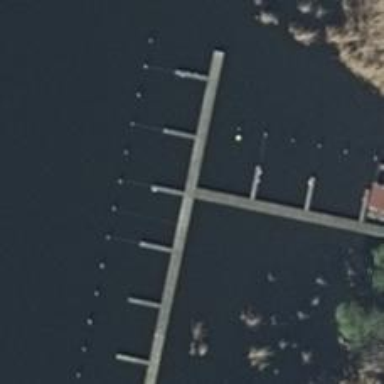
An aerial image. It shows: Man-made pier.